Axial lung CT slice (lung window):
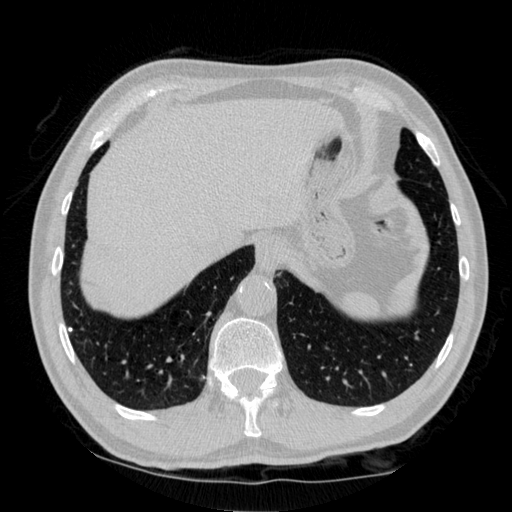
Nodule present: no